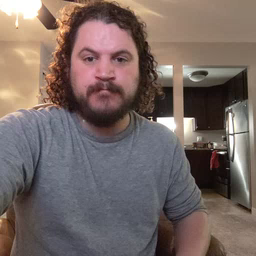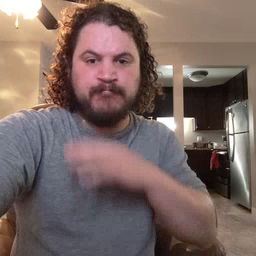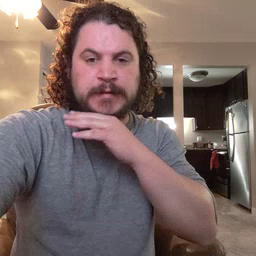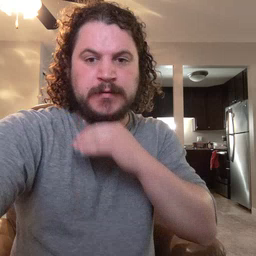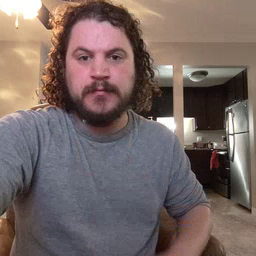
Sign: pig